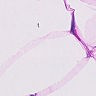
Metastatic tissue present: no